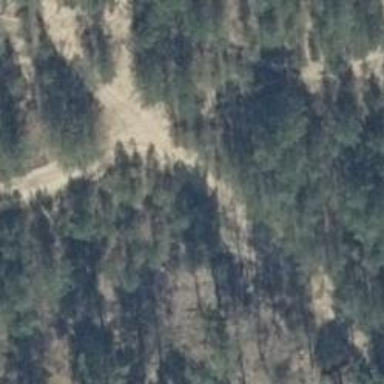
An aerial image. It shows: Sandy path with tracktype grade5.